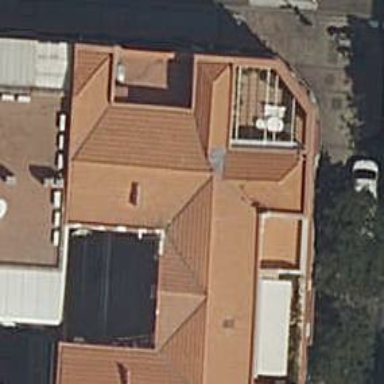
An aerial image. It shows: Restaurant.